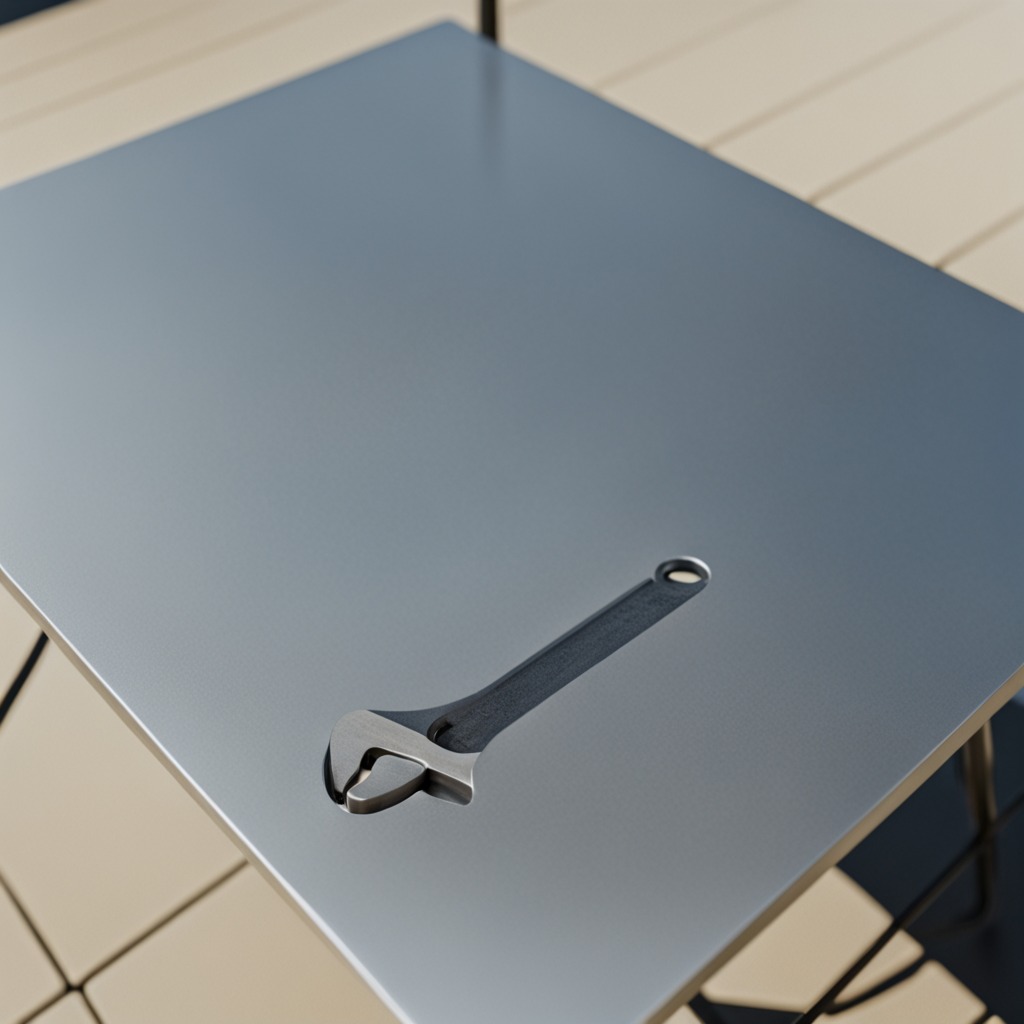
A wrench is lying on a textured surface in a temporary outdoor tool station.